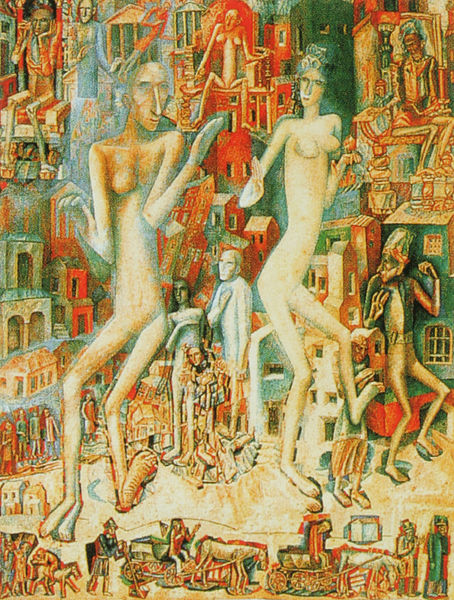
Titel: Ein Mann und eine Frau
Künstler: Pawel Filonow
Standort: St. Petersburg
Institution: Russisches Museum
Schlagwörter: akt, blau, mann, nackt, weiß, frauen, gelb, grün, menschen, ocker, sitzen, stadt, brust, bunt, busen, fenster, frau, männer, orange, säulen, gebäude, haus, rot, tiere, expressionismus, malerei, architektur, häuser, gitter, gold, paar, tanzen, tänzerinnen, krone, bauern, pferd, pferde, brüste, farbig, bogen, moderne, abstrakt, klein, kutschen, platz, arbeiter, figuren, rundbogen, wagen, wild, acryl, groß, prozession, tänzer, aktfiguren, häser, verhältnis, waa